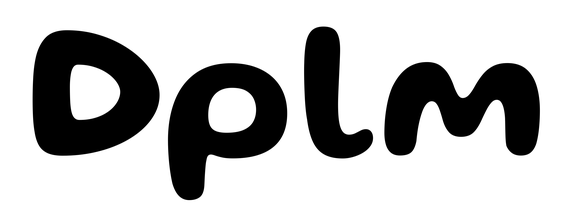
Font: Gluten_SemiBold